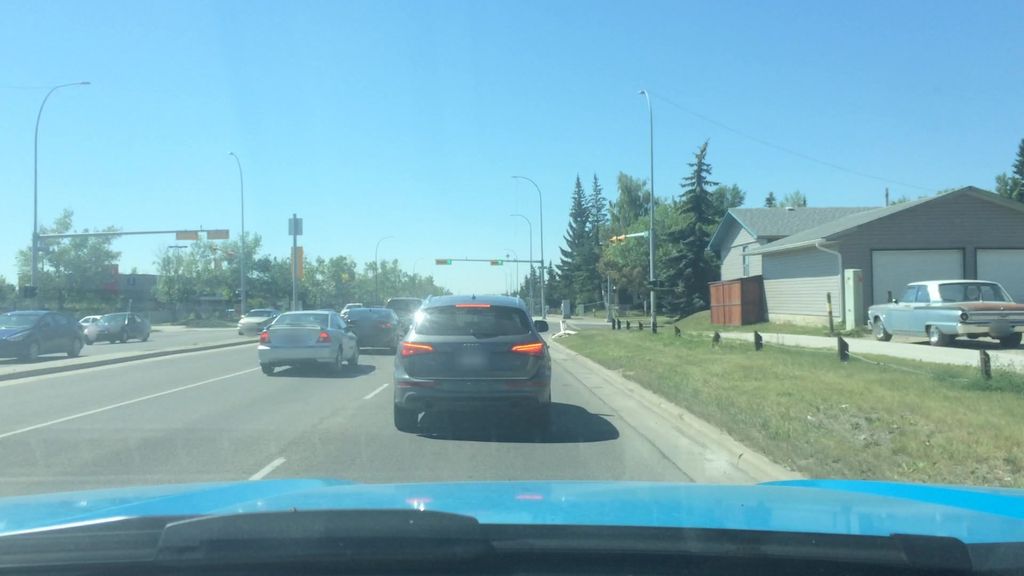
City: calgary